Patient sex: M
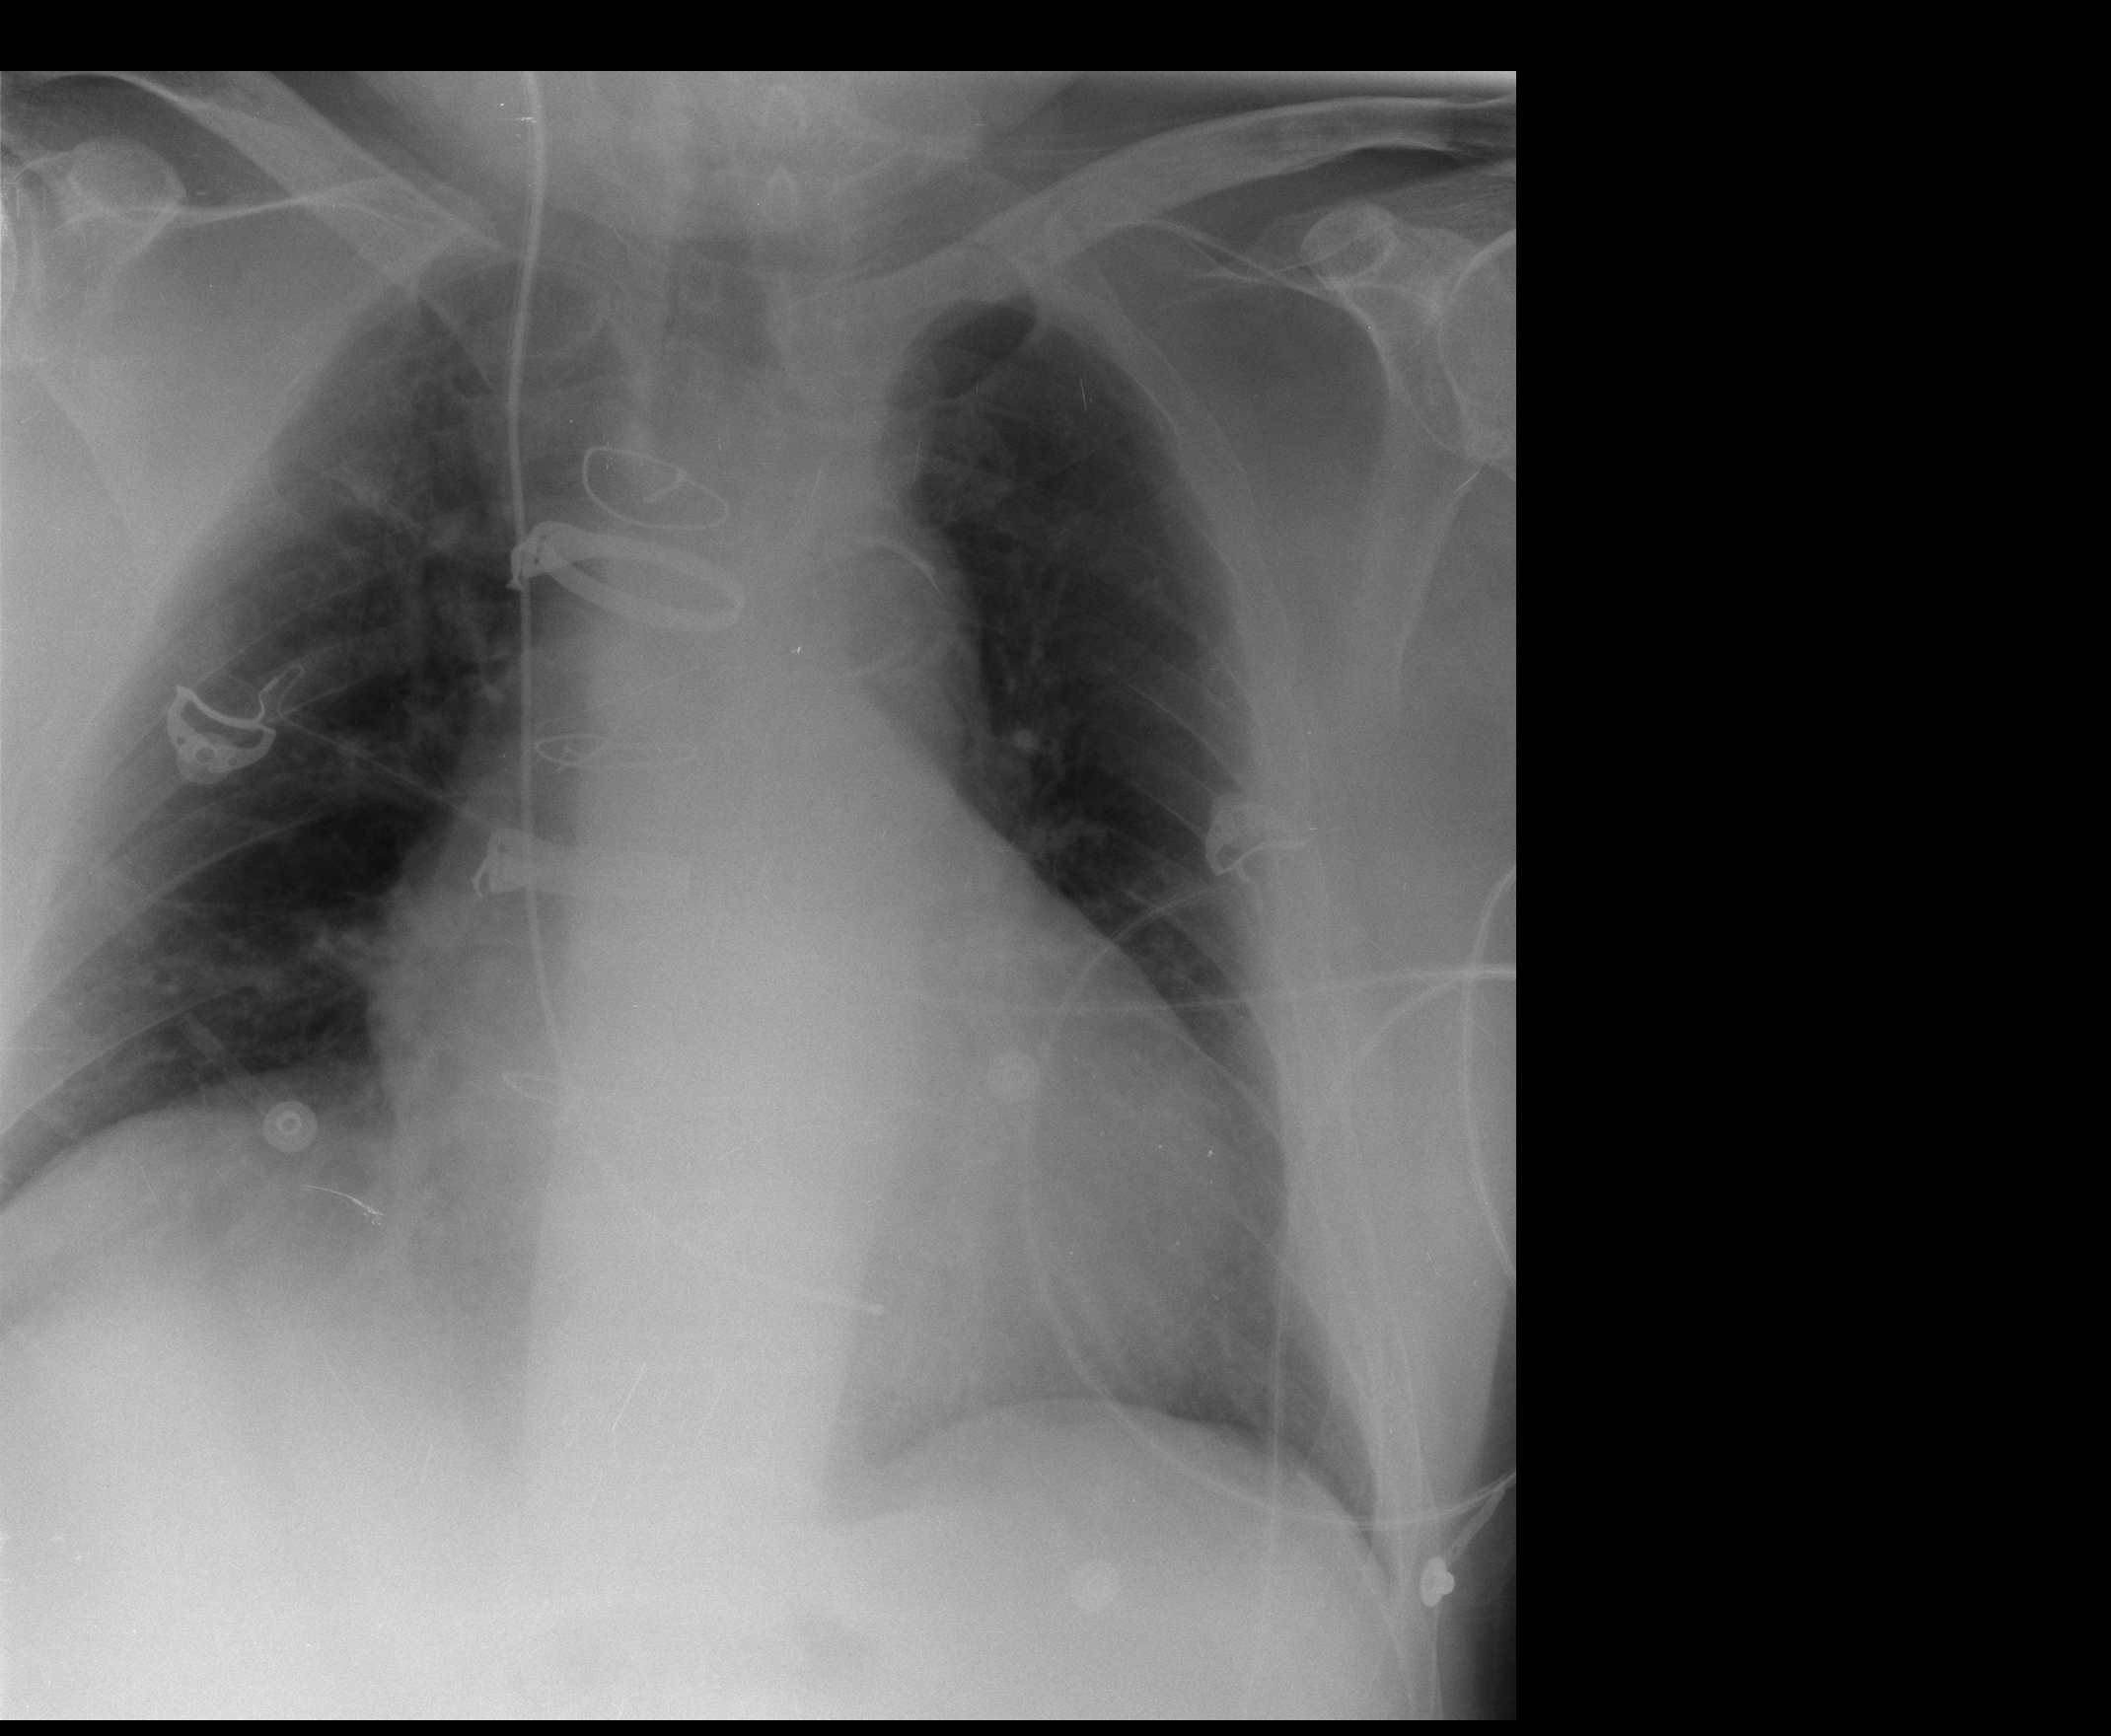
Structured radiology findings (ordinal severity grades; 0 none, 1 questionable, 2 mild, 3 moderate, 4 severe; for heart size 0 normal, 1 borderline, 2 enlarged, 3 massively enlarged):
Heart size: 2
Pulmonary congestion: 2
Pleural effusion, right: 0
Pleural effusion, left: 0
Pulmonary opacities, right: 0
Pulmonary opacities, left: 0
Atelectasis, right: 1
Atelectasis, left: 1